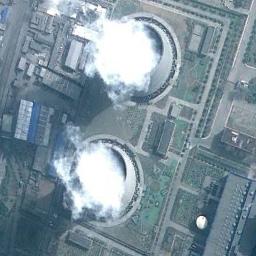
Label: thermal_power_station